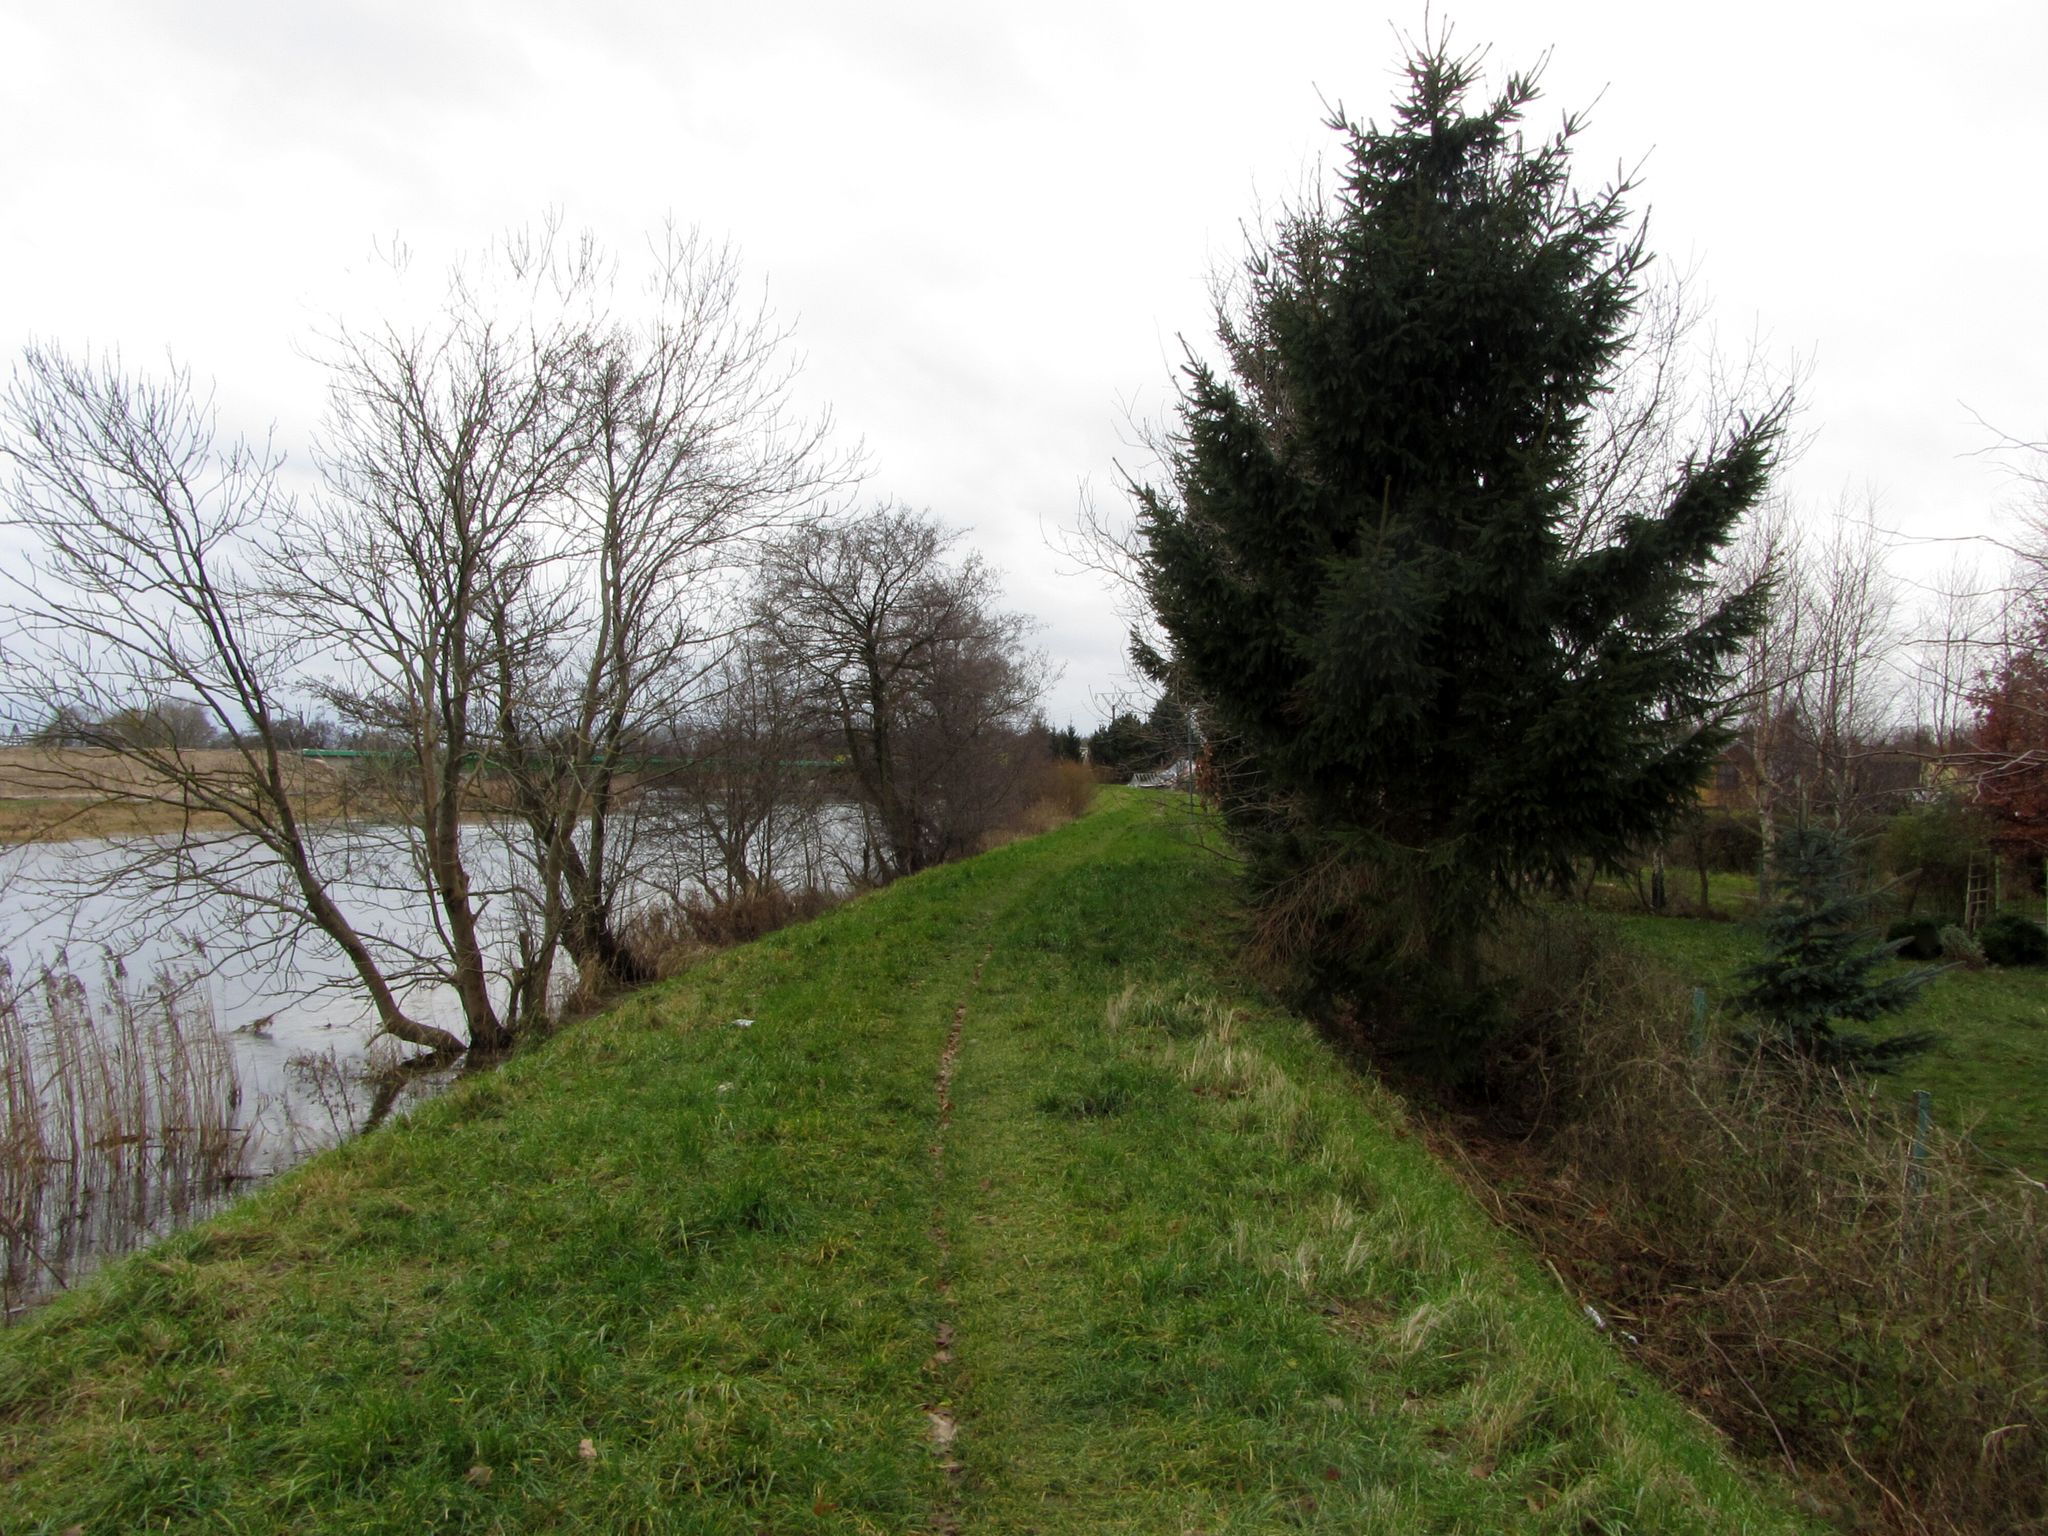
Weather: snowy
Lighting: day
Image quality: slightly poor
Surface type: fields
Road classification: track, path
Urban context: dense urban cluster
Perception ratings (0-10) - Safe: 4.05, Lively: 2.4, Beautiful: 7.44, Boring: 7.38, Depressing: 2.52, Wealthy: 2.5